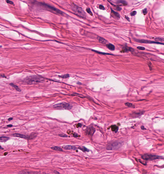
Tumor epithelial tissue: no
Tumor-associated stroma tissue: yes
Normal tissue: no